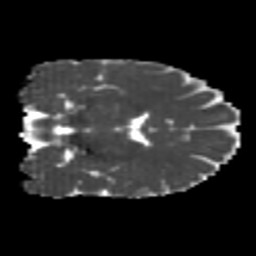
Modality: MD
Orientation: coronal
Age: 24
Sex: female
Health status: healthy
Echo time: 0.074 s